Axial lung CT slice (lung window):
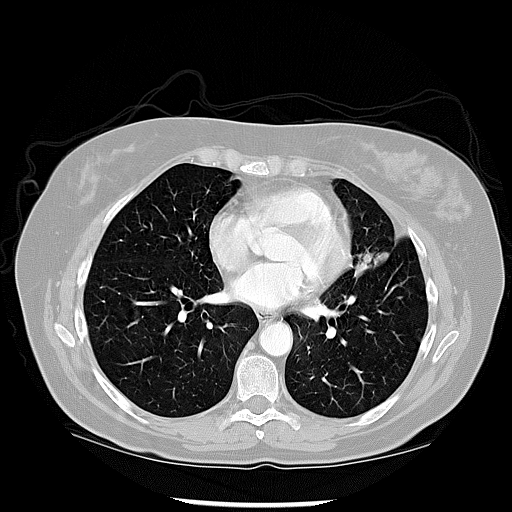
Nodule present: no